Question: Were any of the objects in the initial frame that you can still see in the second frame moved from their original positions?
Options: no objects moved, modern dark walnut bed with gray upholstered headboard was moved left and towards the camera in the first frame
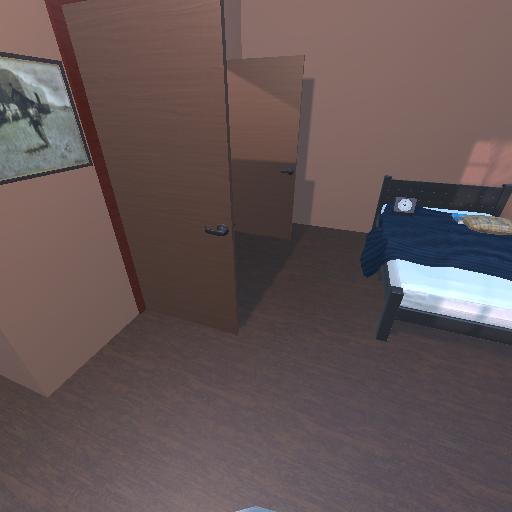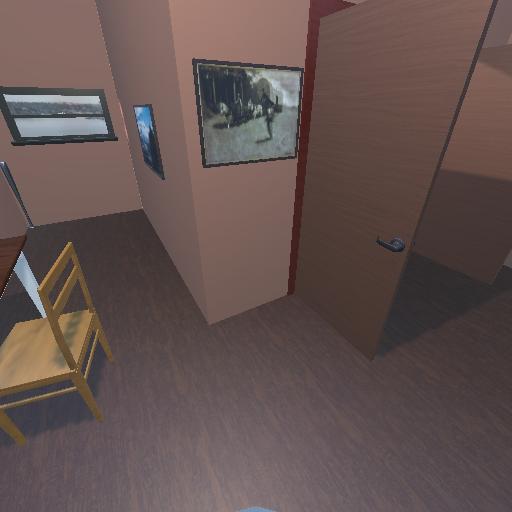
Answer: no objects moved